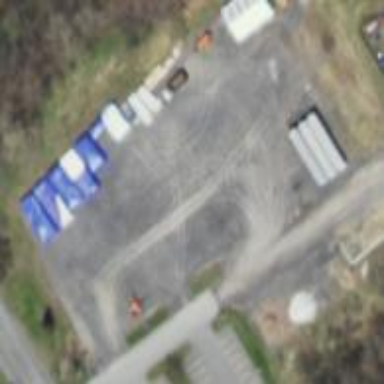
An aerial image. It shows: Unpaved surface parking area.